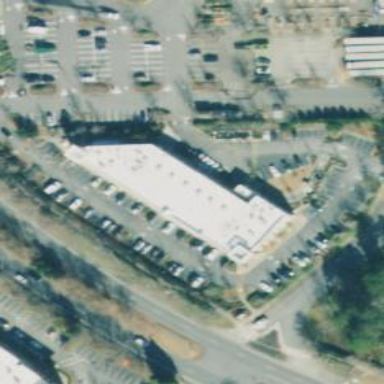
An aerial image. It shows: Building.